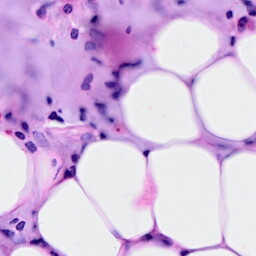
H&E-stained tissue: Breast